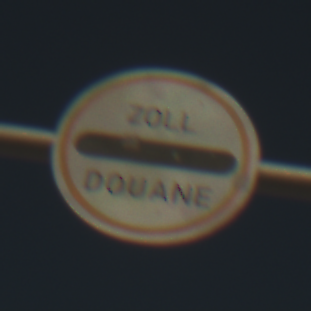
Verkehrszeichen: Zollstelle
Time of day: Midday
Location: Outdoor (Beach)
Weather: PartlyCloudy
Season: NotSpecified
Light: Natural